Question: I understand pixel elements are stored at the center of the cells. However, i need to work with coordinates at the edges and corners rather than the center coordinates.

The code could be used to extract all the internal nodes shown in the image below.
<URL>
'''
%obtain the pixel width
pixelsPerInch = get(0, 'ScreenPixelsPerInch');
mmPerInch = 25.4;
mmPerPixel = mmPerInch / pixelsPerInch;
[nrow, ncol] = size(Img);
for ii = 1: nrow - 1
for jj = 1: ncol - 1
% determine the distance of each pixel from the origin
x_mm(jj) = jj * mmPerPixel;
y_mm(ii) = ii * mmPerPixel;
% determine the nodal coordinates
node_x(jj) = (x_mm(jj) + (mmPerPixel/2))/mmPerPixel;
node_y(ii) = (y_mm(ii) + (mmPerPixel/2))/mmPerPixel;
end
end
%%%%% merge the x and y-coords
[node_y, node_x] = meshgrid(node_y, node_x);
my_nodes = [node_y(:), node_x(:)];
'''
In order to find the edge centres above, below, or on each sides of any node, all that is required is to add or subtract 1/2 from the node_x, node_y depending on the direction one intends to go. For instance, to find the edge above any node, do the following:
'''
jx = node_x;
iy = node_y - 0.5;
'''
One can as well find the pixel centres from each node of interest by deciding if to add/subtract 1/2 from the x and y-coords of the point of interest.
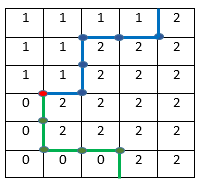
Answer: Since you're working with images and their pixel coordinates, this answer assumes that you have access to 'MATLAB's Image Processing Toolbox'.
From MATLAB's <URL>:
> The intrinsic coordinates (x,y) of the center point of any pixel are identical to the column and row indices for that pixel. For example, the center point of the pixel in row 5, column 3 has spatial coordinates x = 3.0, y = 5.0.
First, find the width of each pixel (in whichever units your interested in). <URL> has already illustrated how this is done:
> [T]he ScreenPixelsPerInch property of the root object.'''
pixelsPerInch = get(0, 'ScreenPixelsPerInch');
mmPerInch = 25.4;
mmPerPixel = mmPerInch / pixelsPerInch;
'''
Then, convert the pixel's position in your image matrix (let's use the example from MATLAB's docs of row 5 and column 3 -> 'x = 3.0', 'y = 5.0') by doing something like 'x_mm = 3.0 * mmPerPixel' and 'y = 5.0 * mmPerPixel'.
If you want any of the positions of the corners, just add / subtract 'mmPerPixel / 2' to the 'x_mm' and 'y_mm' variables, and you have determined the spatial positioning of the corners (or edges, take your pick) of the pixels in your image matrix.
To extract the spatial coordinates of the right-hand corners of all the pixels you are interested in:
'''
% 2-D locations of pixels of interest
pixelLocations = [2,4;2,3;2,2;3,2;4,1;5,1;6,1;6,2;6,3];
% XY coordinates of all pixels of interest
pixelPositions = sub2ind(size(SegI), pixelLocations(:,1), pixelLocations(:,2));
% Convert XY coordinates into millimeters
nodeCoords = SegI(pixelsPositions) .* mmPerPixel;
% Since mmPerPixel is the full width & length of each pixel, this value corresponds with the upper-right hand corner of each pixel (i.e., each node)
% Offset nodeCoords by half of their height & width to obtain pixelCoords
pixelCoords = pixelCoord - [mmPerPixel/2, mmPerPixel/2];
'''